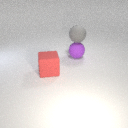
large purple rubber sphere below large gray rubber sphere